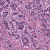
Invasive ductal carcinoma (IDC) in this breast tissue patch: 1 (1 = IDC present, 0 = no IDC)